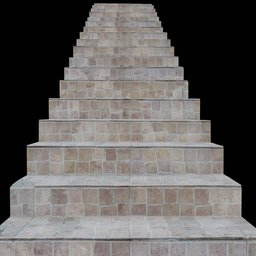
Label: architecture